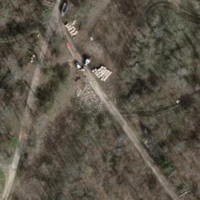
EUNIS habitat code: 41
Species observed at this site:
Lysimachia punctata
Ononis spinosa